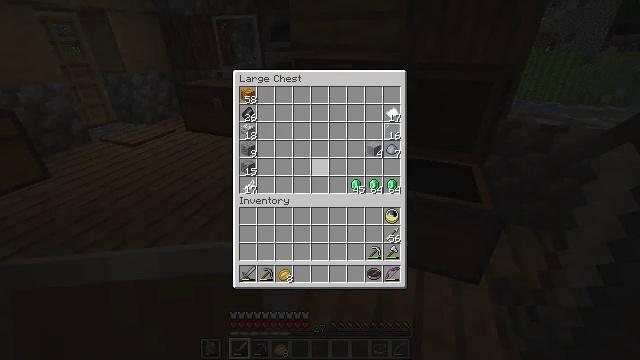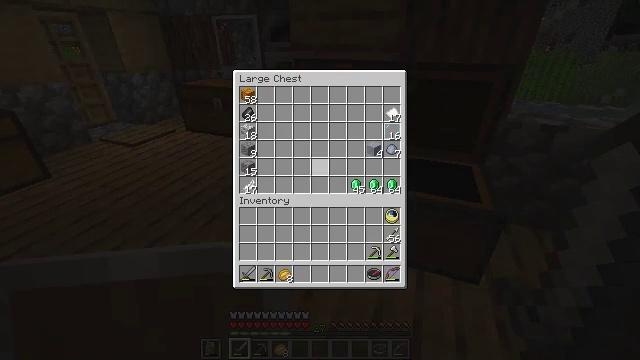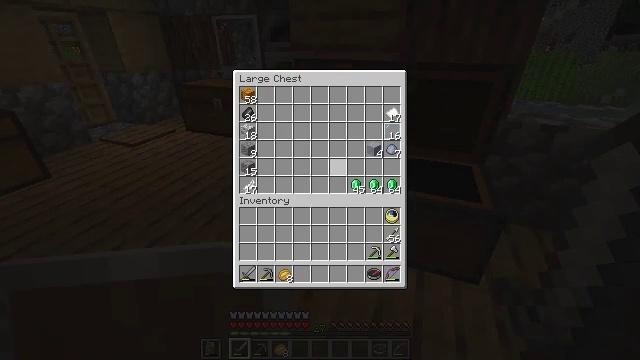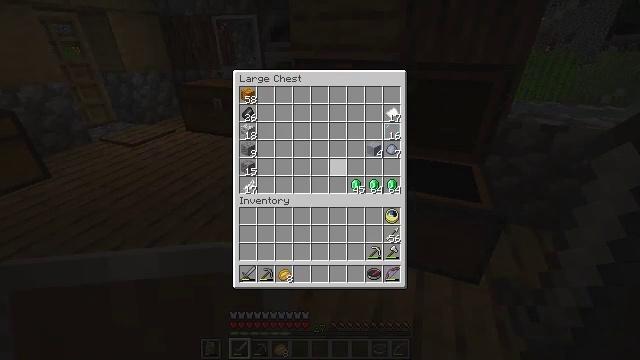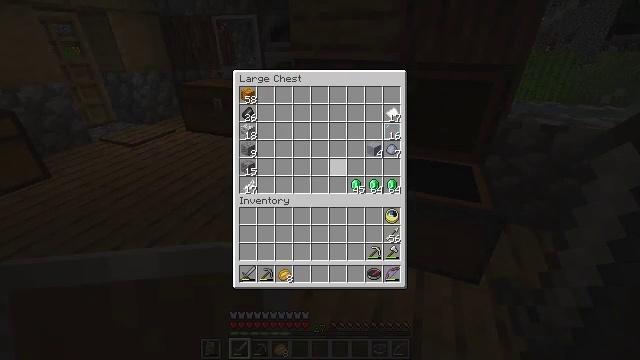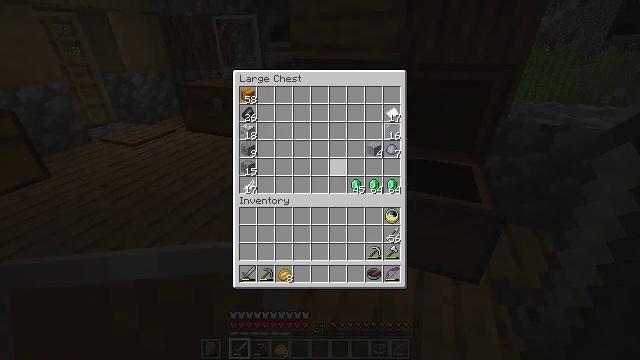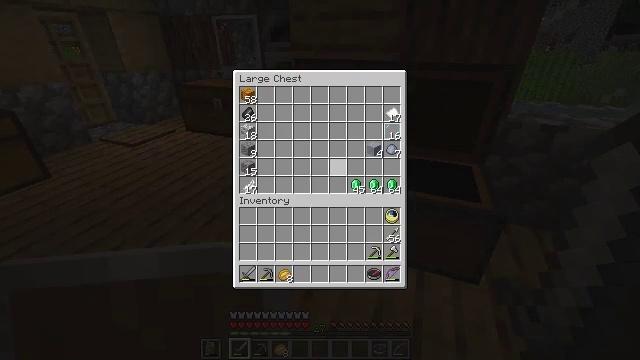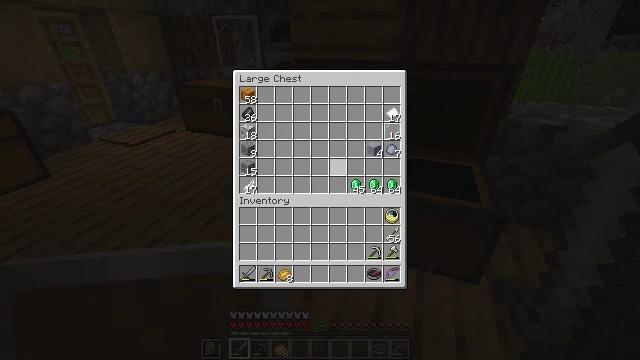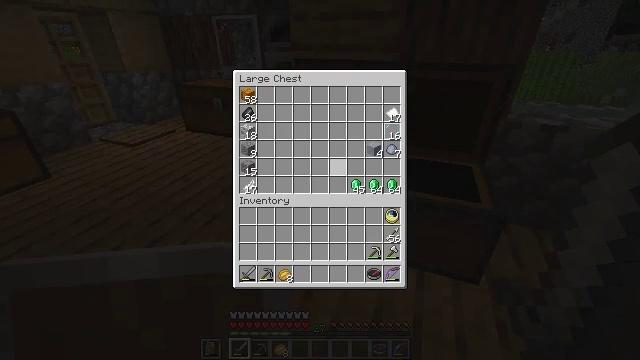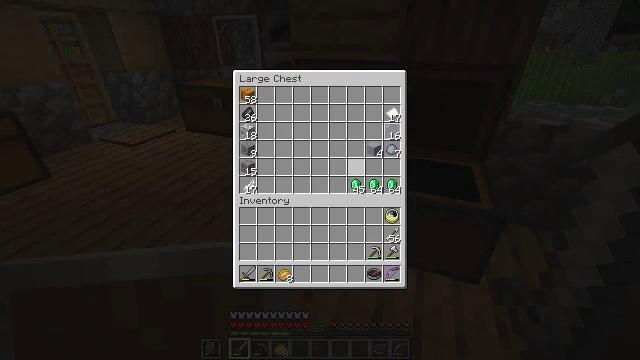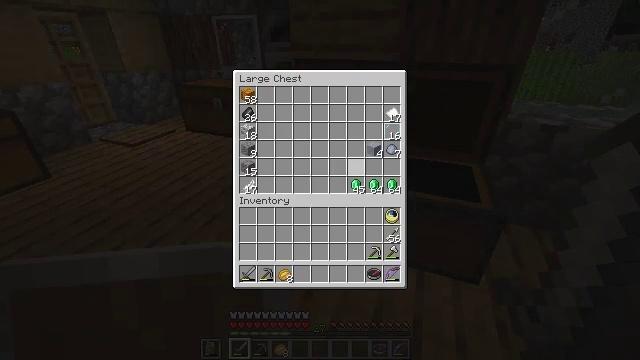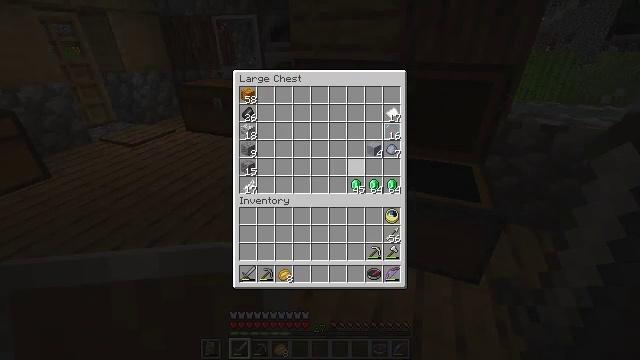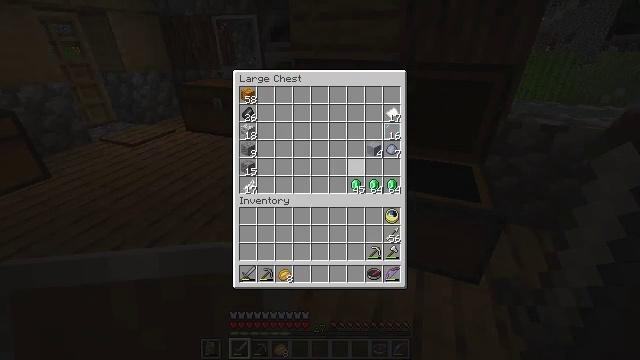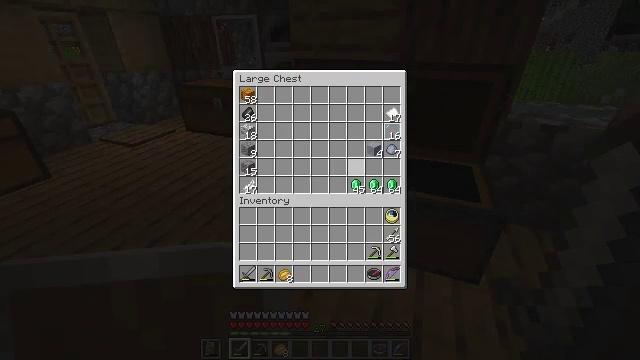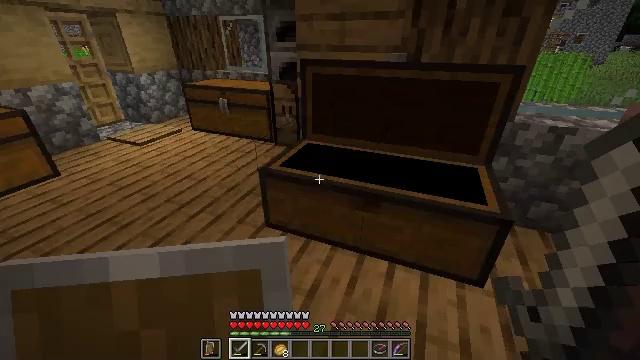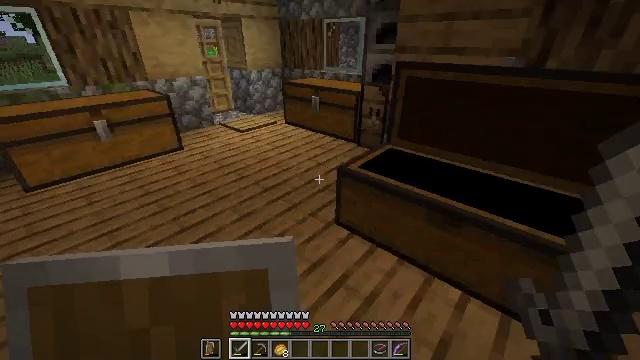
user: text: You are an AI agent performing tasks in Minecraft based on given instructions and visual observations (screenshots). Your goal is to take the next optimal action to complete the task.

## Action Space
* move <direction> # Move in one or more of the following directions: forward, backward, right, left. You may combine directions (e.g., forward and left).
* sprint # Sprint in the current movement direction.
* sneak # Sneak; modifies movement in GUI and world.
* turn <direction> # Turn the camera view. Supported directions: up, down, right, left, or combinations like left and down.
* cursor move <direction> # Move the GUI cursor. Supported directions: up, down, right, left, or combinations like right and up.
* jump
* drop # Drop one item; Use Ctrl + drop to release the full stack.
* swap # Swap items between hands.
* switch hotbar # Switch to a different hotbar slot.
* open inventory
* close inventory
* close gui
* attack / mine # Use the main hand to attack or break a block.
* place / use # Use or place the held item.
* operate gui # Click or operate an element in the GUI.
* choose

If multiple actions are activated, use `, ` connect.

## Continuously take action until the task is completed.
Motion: motion action
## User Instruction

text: Remove the white bed from its place.
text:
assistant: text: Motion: no_op
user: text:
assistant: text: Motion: no_op
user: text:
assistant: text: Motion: no_op
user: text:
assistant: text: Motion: no_op
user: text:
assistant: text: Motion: no_op
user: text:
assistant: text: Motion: no_op
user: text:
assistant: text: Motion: no_op
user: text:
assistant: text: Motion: cursor move right
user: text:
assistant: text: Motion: cursor move right
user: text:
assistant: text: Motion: no_op
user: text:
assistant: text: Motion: no_op
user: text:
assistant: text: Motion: no_op
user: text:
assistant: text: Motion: no_op
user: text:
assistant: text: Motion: cursor move left
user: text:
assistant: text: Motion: turn left, close gui
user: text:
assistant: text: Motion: turn left, open inventory
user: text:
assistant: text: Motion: turn left and down
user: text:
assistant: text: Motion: turn left
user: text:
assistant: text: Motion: turn left
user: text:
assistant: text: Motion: use / place
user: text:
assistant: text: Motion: use / place
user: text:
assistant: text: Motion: use / place
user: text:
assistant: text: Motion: use / place
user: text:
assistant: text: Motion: no_op
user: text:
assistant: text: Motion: no_op
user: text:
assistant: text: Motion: cursor move right
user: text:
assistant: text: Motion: no_op
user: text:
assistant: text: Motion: no_op
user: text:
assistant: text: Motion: no_op
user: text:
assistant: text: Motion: no_op